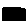
Label: bird